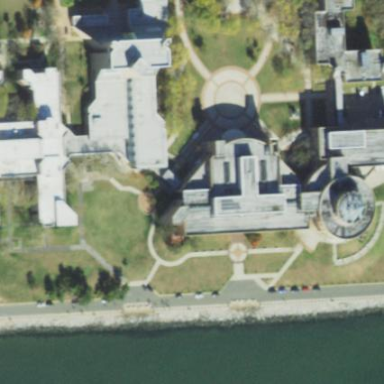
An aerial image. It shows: College building.